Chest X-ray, PA view. Patient: 33 years old, sex M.
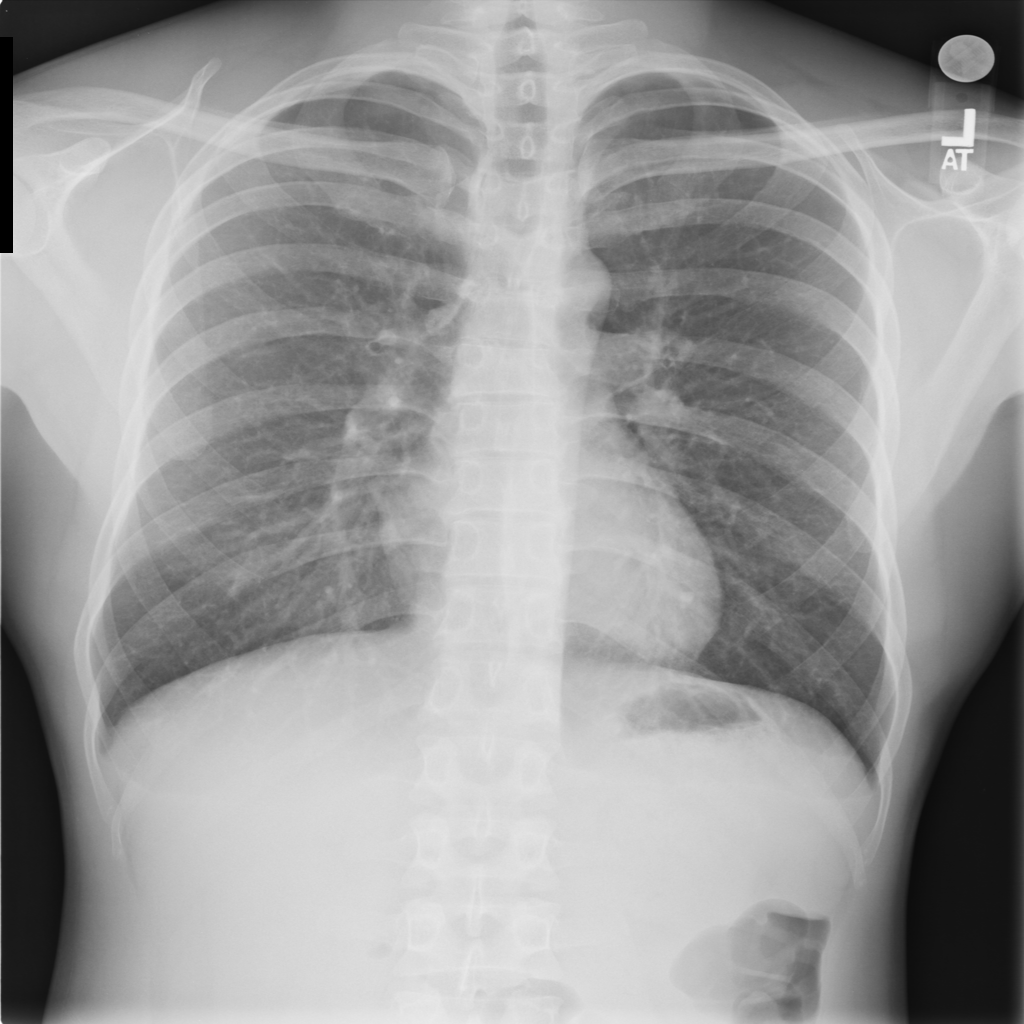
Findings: No Finding